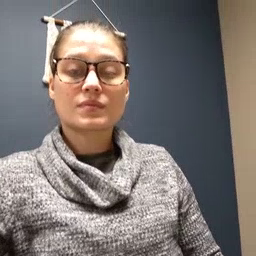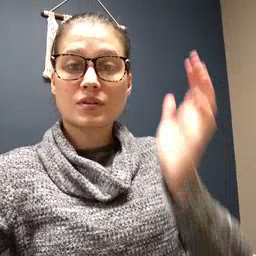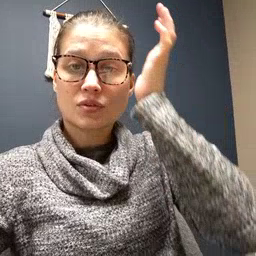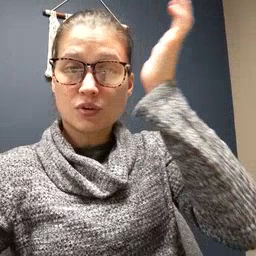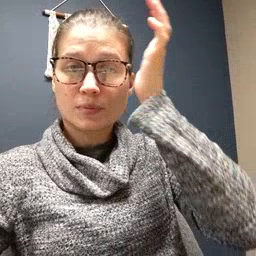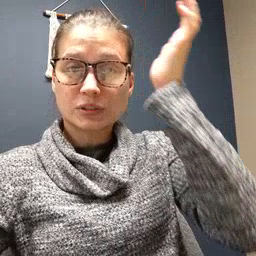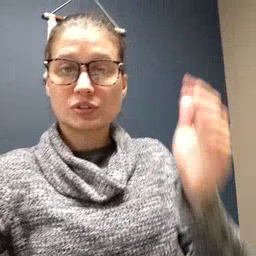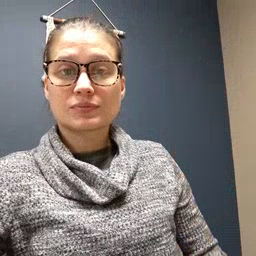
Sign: garbage